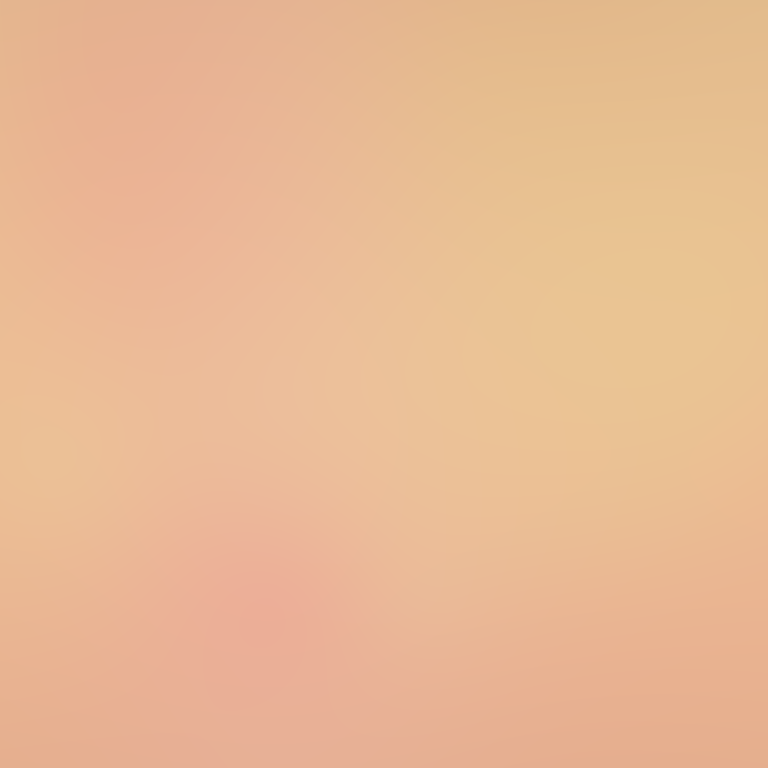
Abstract light effect, smooth gradient from soft peach to warm beige, serene atmosphere, diffuse light, no room, no furniture, no objects.